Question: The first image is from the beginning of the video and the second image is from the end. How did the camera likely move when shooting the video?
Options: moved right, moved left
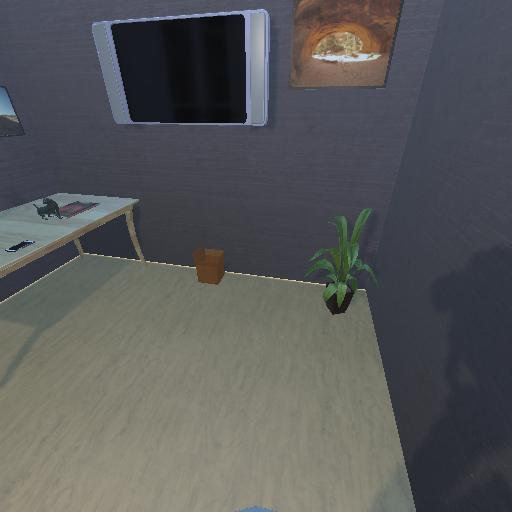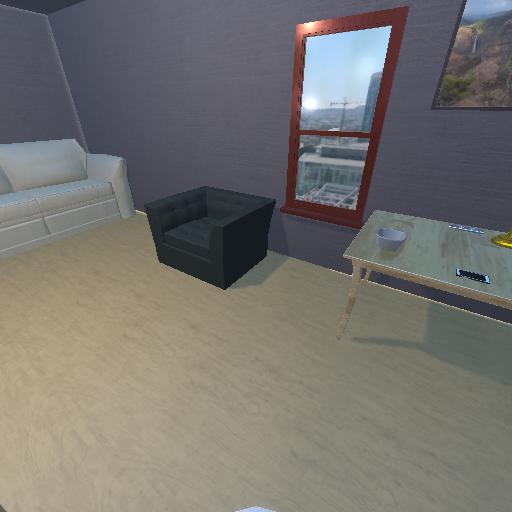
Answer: moved right